Question: I want to get the pitch of a song at any point. I plan on storing the pitches later. How can I read say... an mp3 file or wav file to get the pitch played at a certain point?
Here is a visual example:

Say I wanted to get the pitch that is here at ^this point of the song.
Thanks if you can!
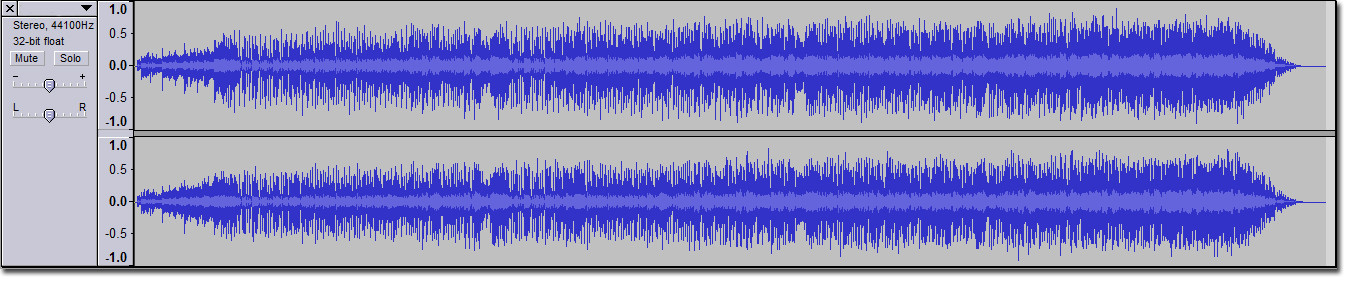
Answer: The matter is a tad more complicated than you may be anticipating.
While time-domain approaches exist (that is, approaches which work with the PCM data directly), frequency-domain pitch detection is going to be more accurate. You can read a very simplified overview <URL>.
What you probably want is a <URL>. From there, you would need to analyze the frequency spectrum within that block. The problem becomes even harder still, because there is no way to deduce pitch from a sampled frequency spectrum in the general case. The aforementioned Wikipedia article should give you a foundation for looking into those algorithms.
Finally, it's worth noting that this is really a language-agnostic question, unless your primary interest is in <URL> specifically using VB.NET.